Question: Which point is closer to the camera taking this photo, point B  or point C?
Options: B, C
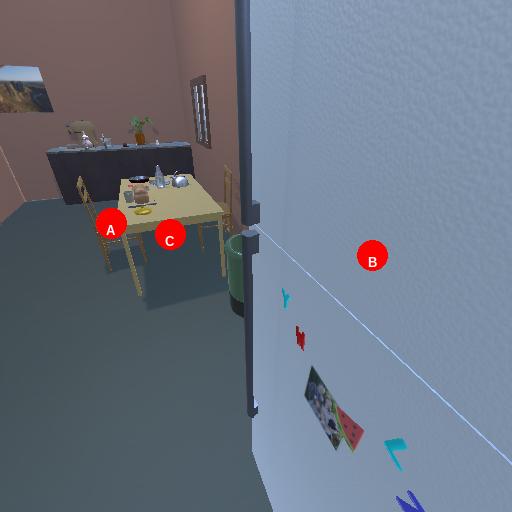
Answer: B